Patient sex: M
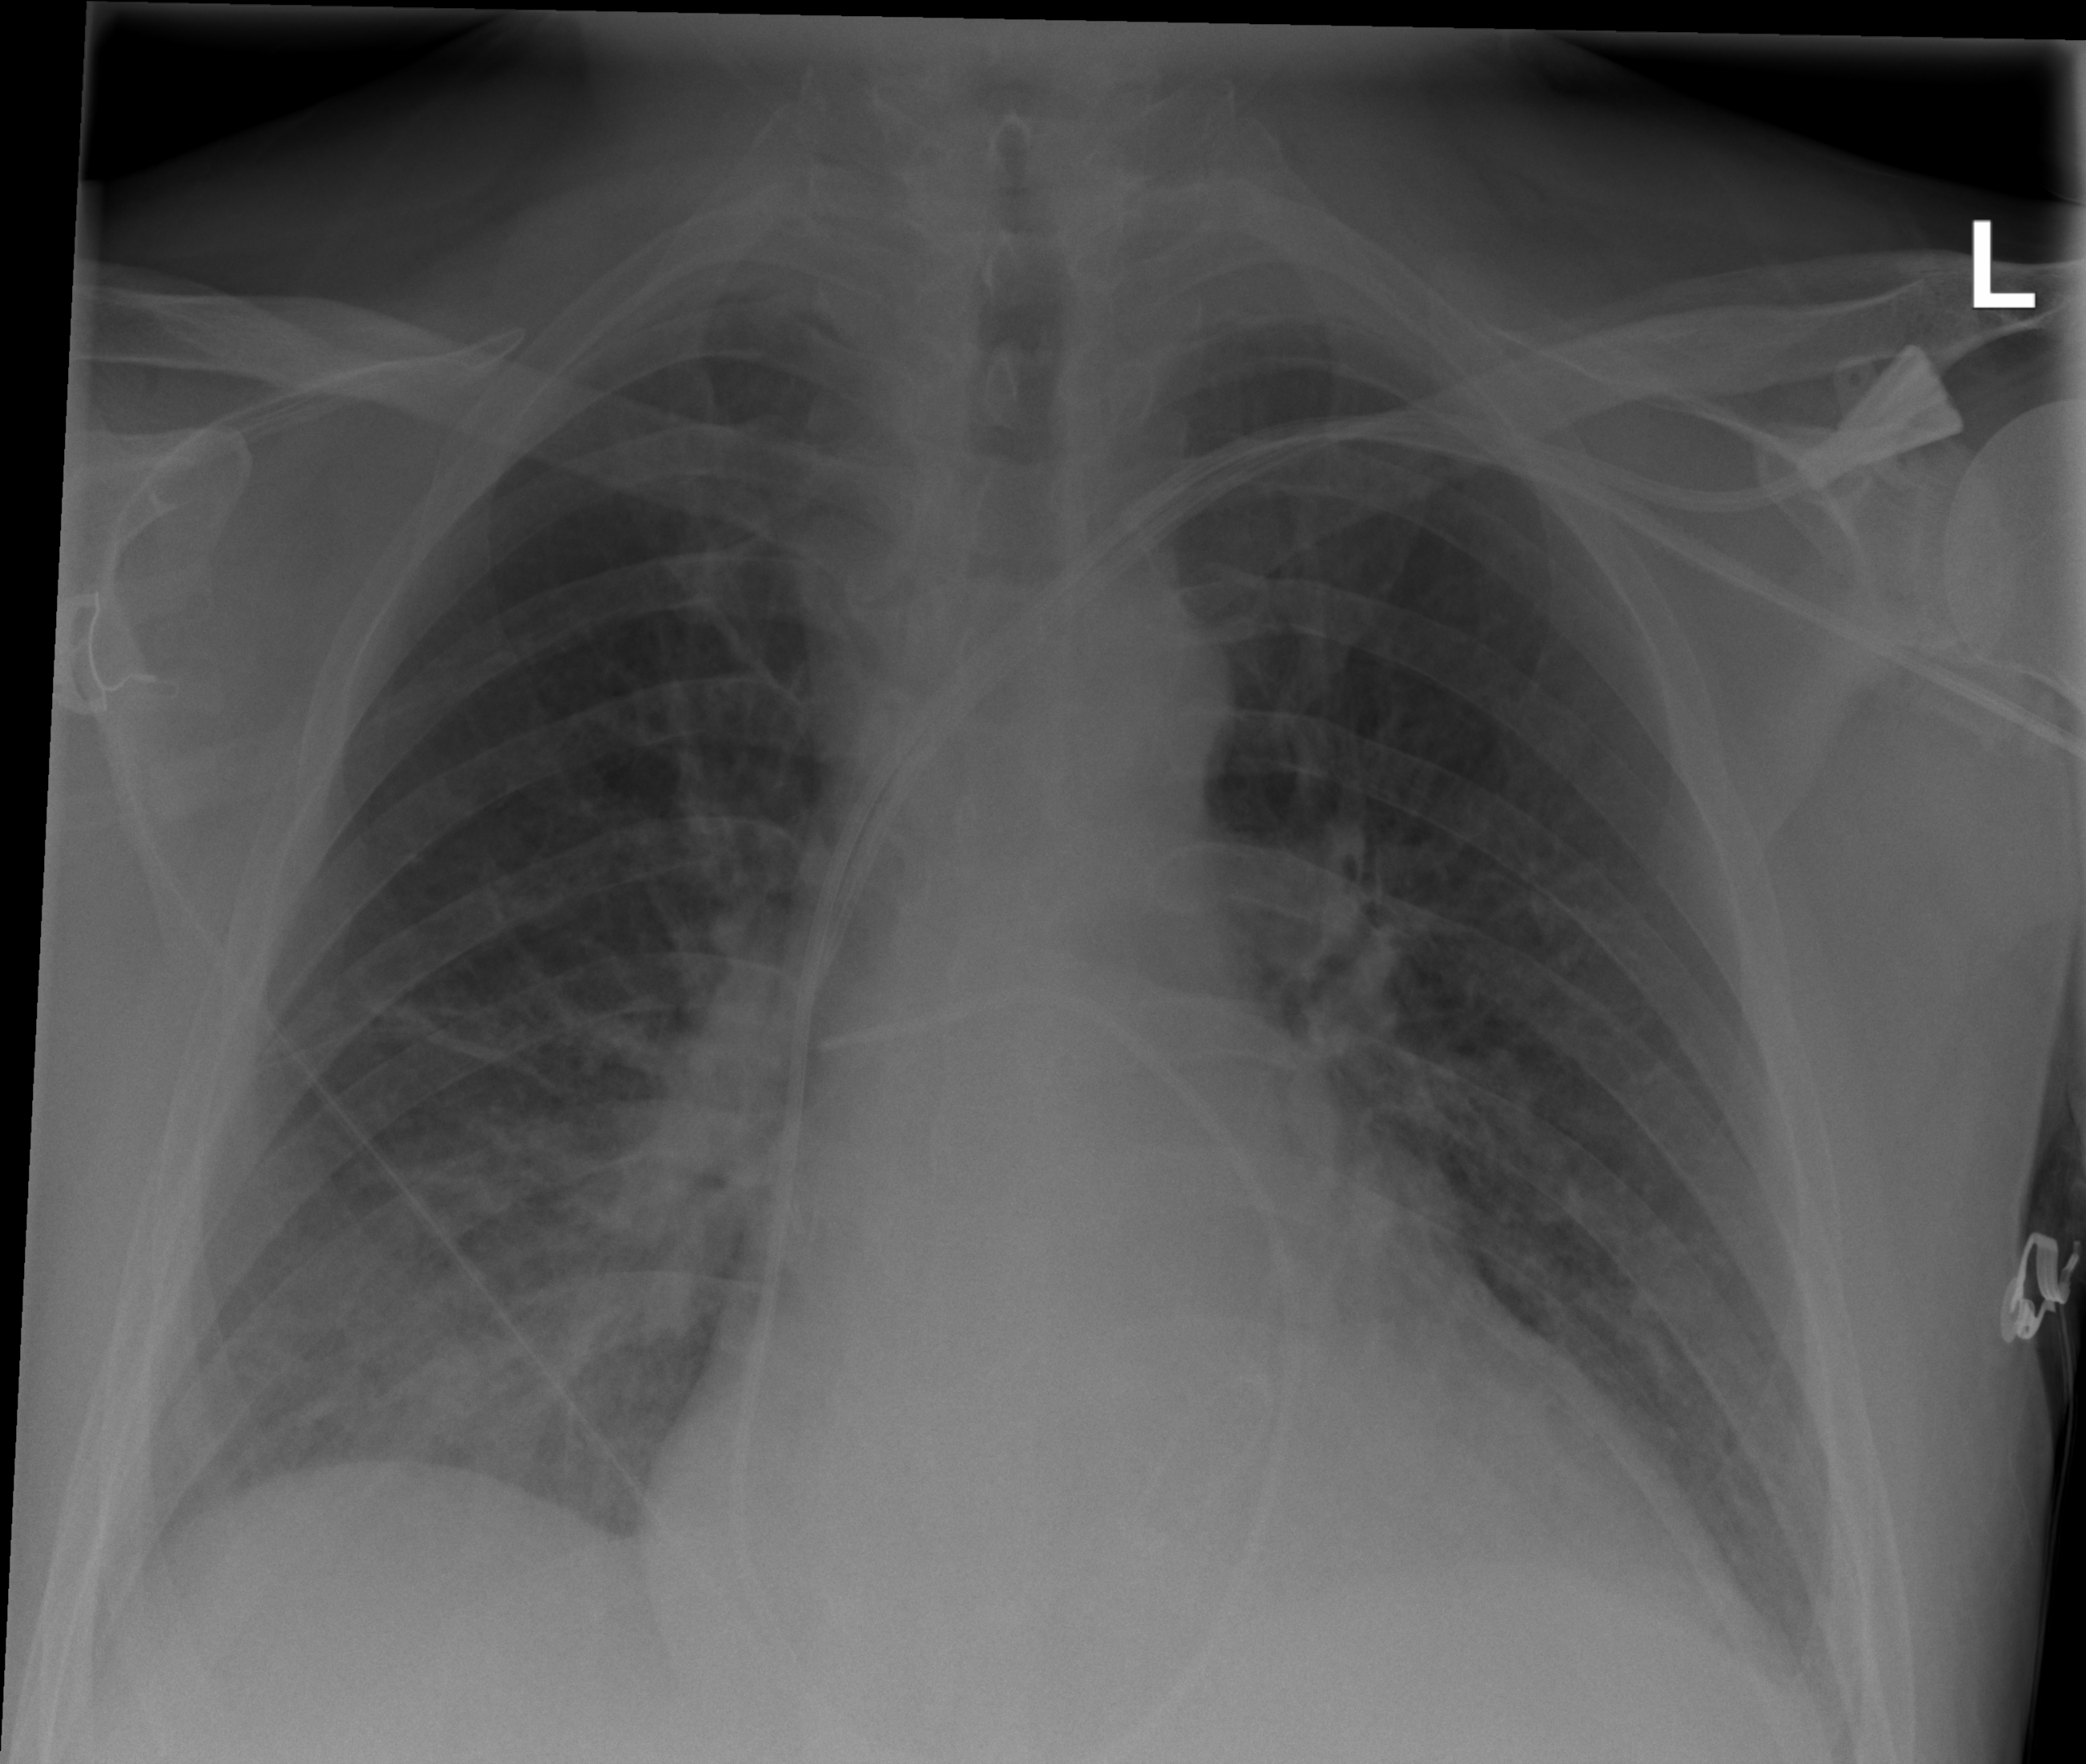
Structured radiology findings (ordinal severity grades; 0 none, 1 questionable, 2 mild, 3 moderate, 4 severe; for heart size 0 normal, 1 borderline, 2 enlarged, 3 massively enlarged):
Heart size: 2
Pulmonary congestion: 2
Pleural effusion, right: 0
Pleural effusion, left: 0
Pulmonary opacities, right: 2
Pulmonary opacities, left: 0
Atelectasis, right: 2
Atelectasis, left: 0